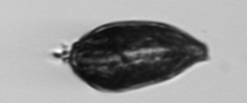
Label: Prorocentrum_micans